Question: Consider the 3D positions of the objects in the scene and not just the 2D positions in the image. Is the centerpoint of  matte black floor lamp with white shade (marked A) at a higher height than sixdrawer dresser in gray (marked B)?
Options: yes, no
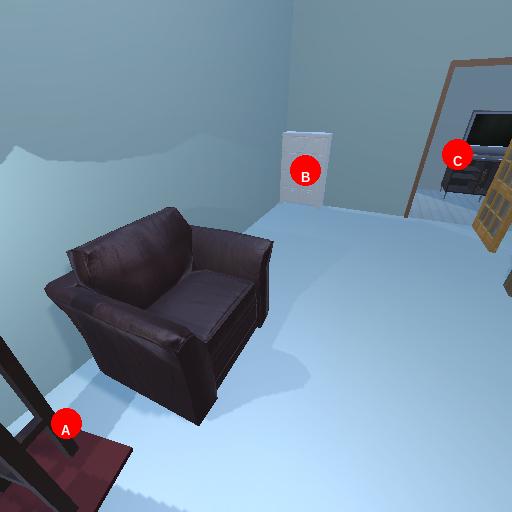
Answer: yes